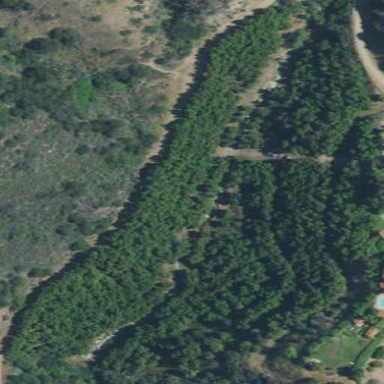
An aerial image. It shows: Orchard filled with beautiful avocado trees.